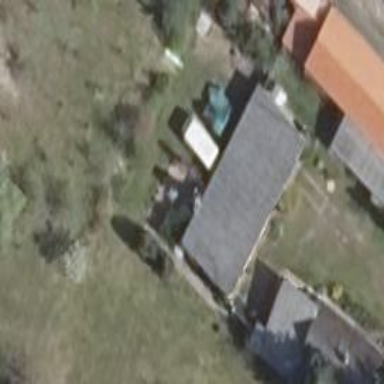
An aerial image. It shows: Flat roof building with grey roof.